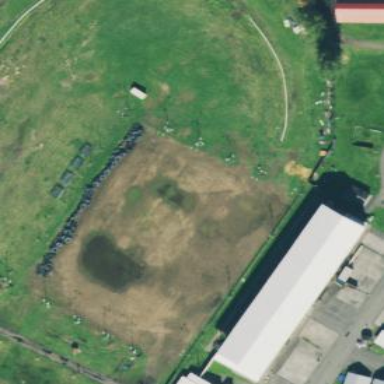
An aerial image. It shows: Multi-sport pitch on leisure land.